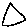
Label: triangle